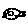
Label: fish